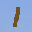
Label: 1